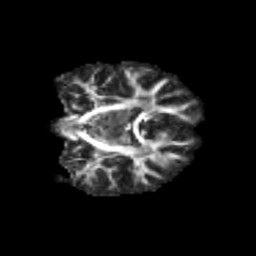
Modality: FA
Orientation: coronal
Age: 12
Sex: female
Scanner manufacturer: siemens
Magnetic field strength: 3 T
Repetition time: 3.8 s
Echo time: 0.07 s